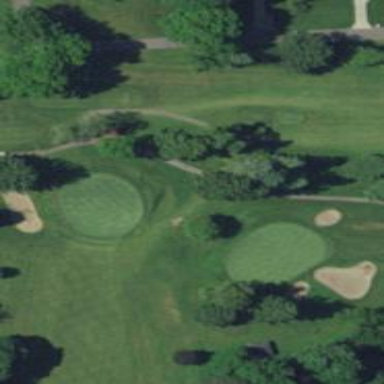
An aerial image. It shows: Path for golf carts.